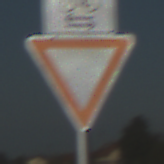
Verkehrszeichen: VorfahrtGewaehren
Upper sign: RichtungsangabeDurchPfeile9
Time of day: MorningAfternoon
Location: Outdoor (Nature)
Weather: Clear
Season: NotSpecified
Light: Natural